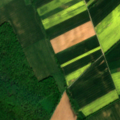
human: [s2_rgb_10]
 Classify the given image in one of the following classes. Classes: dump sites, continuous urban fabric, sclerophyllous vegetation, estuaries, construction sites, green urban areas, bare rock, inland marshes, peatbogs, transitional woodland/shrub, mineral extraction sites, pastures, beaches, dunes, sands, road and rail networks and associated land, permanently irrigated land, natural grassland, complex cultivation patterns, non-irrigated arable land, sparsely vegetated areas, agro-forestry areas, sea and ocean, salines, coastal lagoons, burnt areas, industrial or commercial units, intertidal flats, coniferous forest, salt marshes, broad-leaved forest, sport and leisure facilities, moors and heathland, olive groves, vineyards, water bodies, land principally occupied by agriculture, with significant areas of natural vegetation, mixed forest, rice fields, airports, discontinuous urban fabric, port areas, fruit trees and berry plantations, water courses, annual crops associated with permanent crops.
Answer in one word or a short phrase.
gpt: non-irrigated arable land, land principally occupied by agriculture, with significant areas of natural vegetation, broad-leaved forest